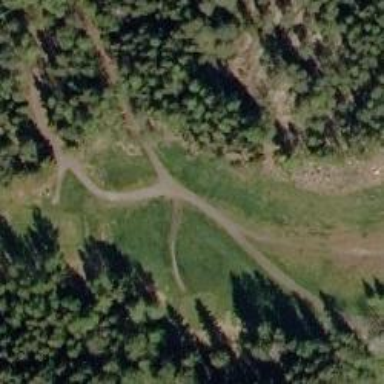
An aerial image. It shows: Path for both roads and golfers.